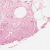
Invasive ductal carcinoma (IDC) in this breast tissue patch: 0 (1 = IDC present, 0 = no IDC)